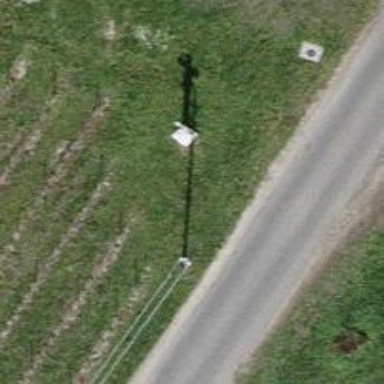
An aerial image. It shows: Historic wayside cross.